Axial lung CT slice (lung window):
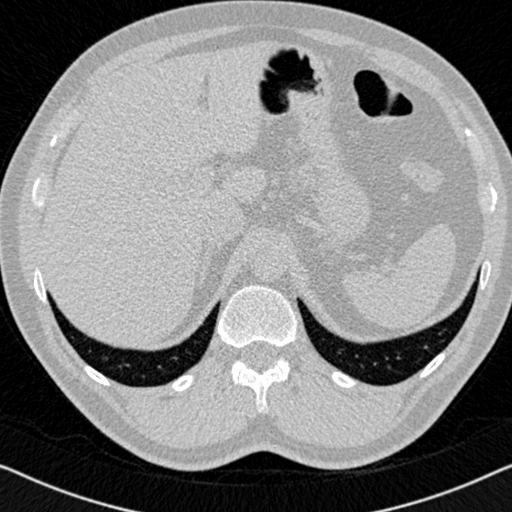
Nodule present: no